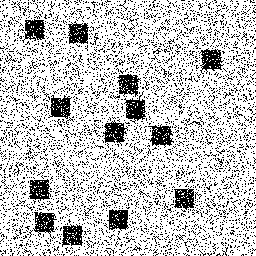
Squares: 13
Triangles: 0
Stars: 0
Total shapes: 13